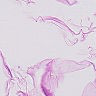
Metastatic tissue present: no